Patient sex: M
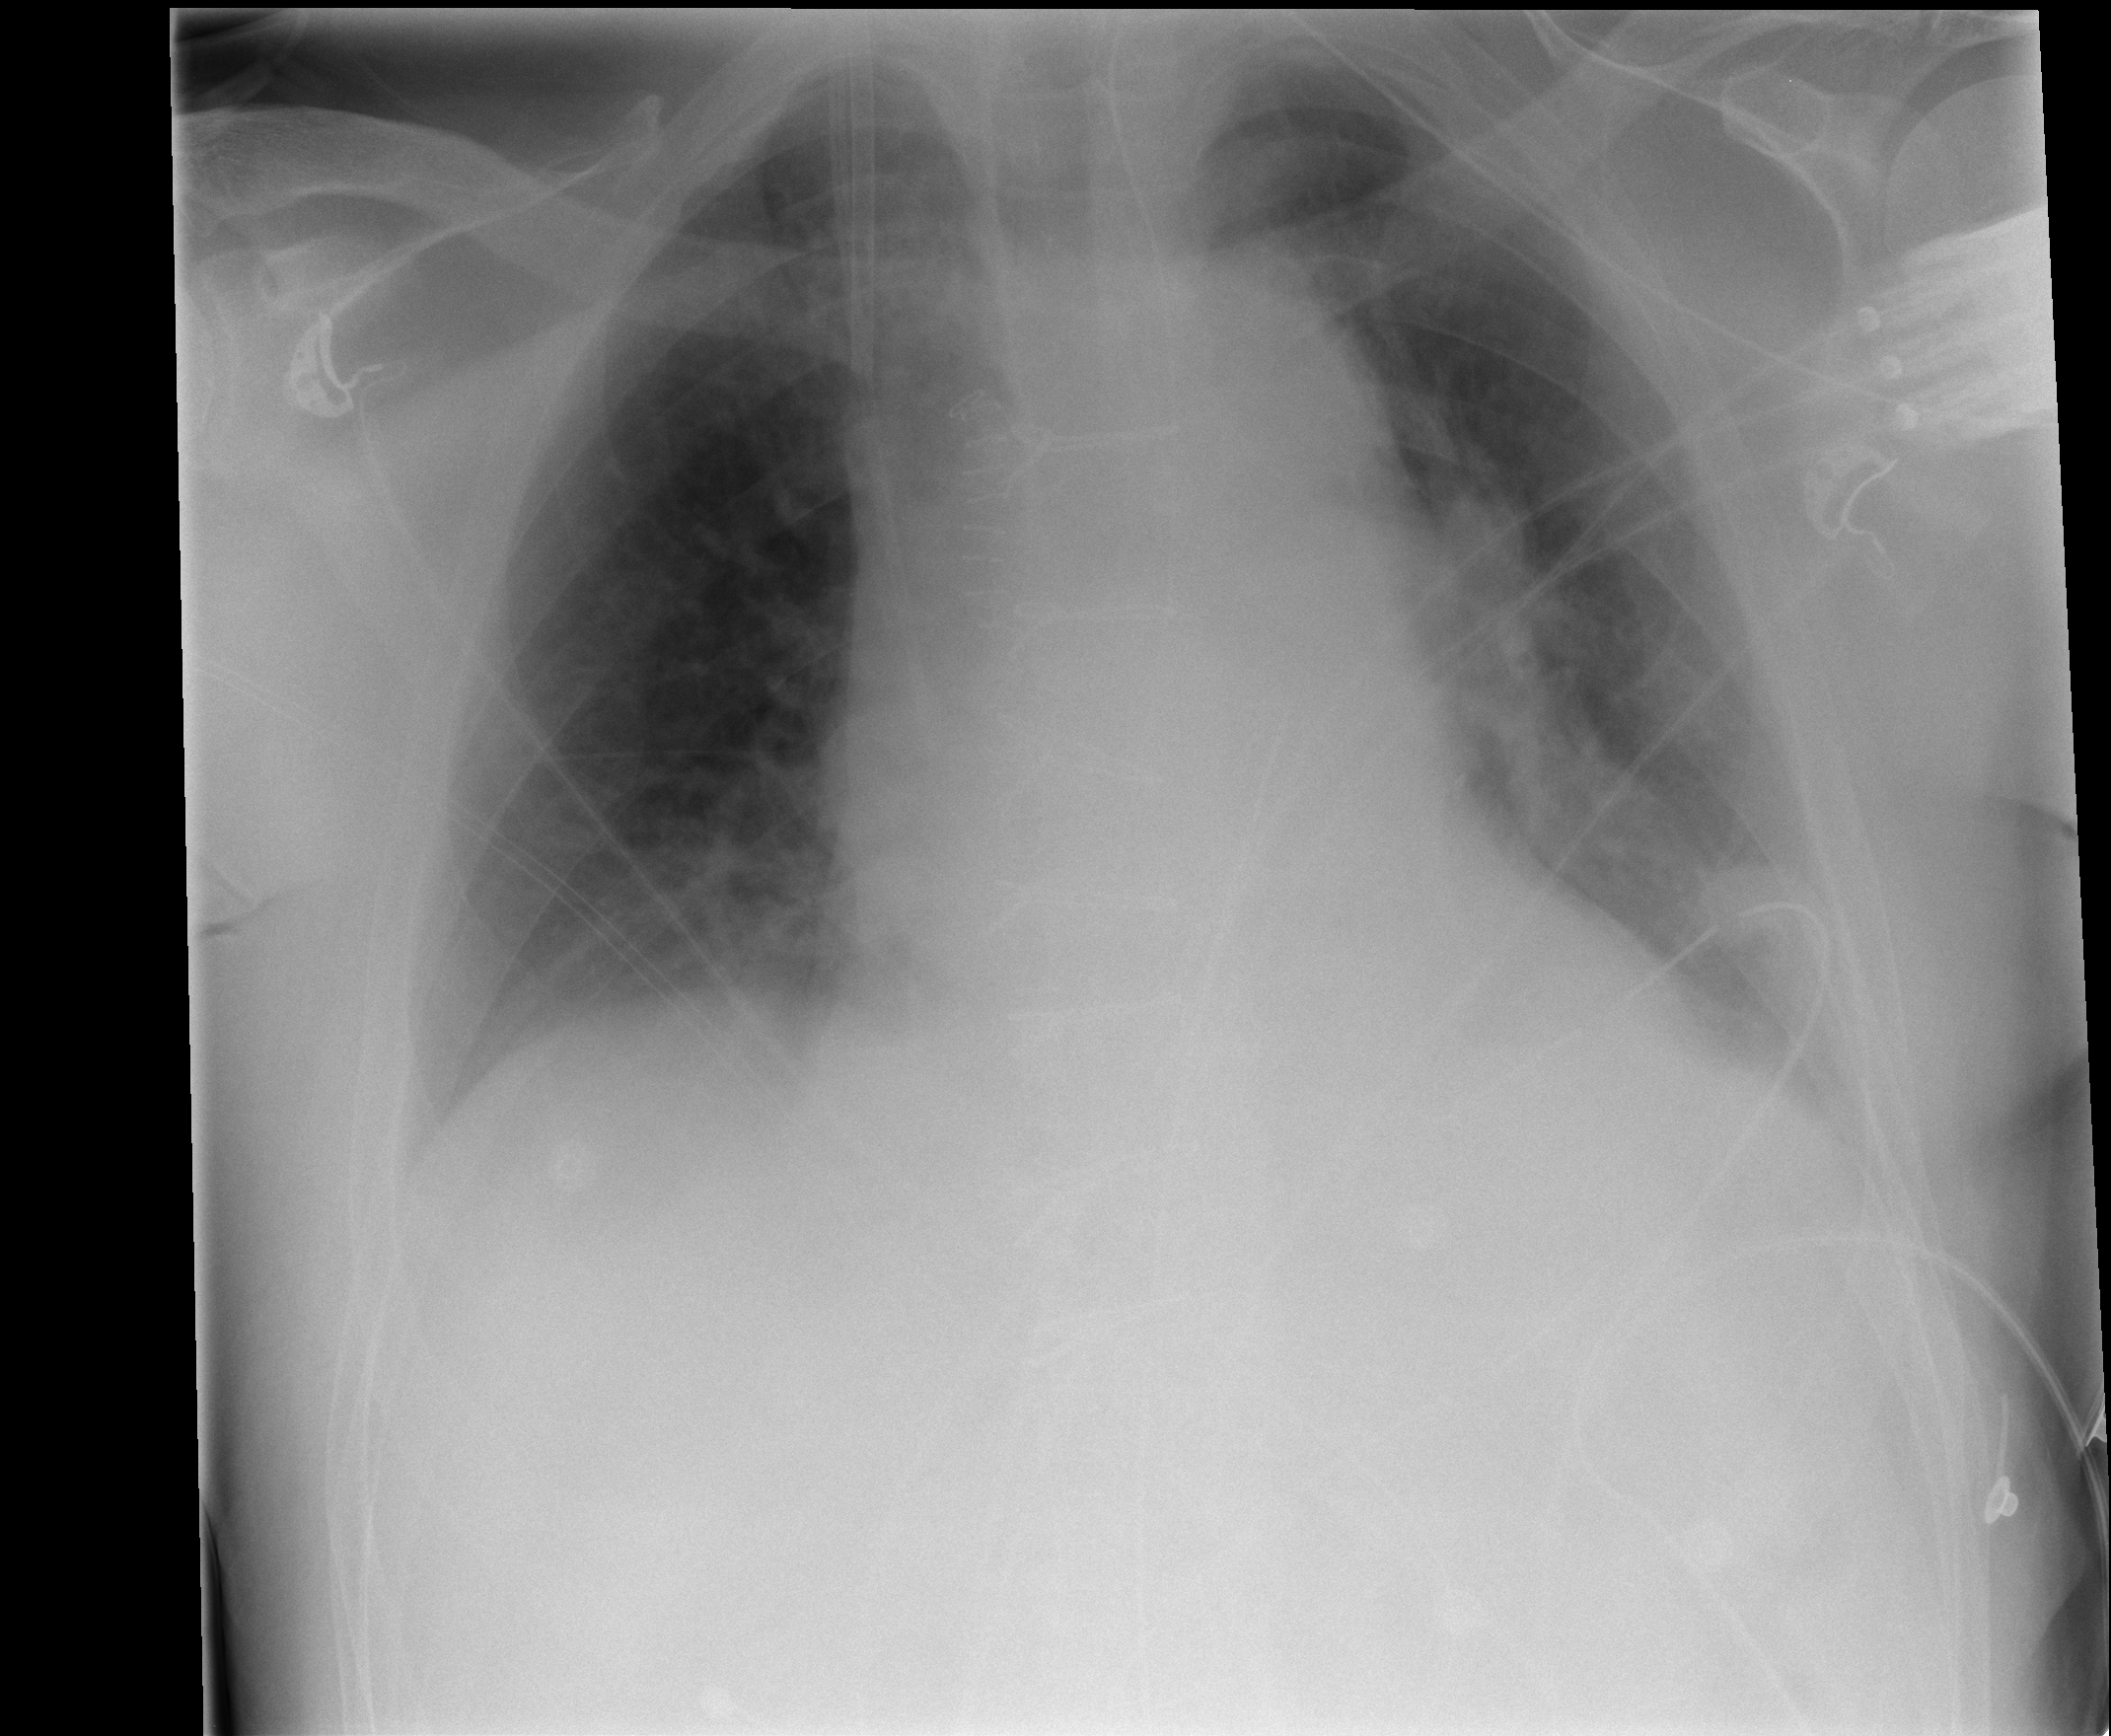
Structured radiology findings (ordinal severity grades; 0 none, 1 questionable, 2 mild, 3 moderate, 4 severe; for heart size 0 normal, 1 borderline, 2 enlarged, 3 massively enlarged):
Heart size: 1
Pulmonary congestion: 0
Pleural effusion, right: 0
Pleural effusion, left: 2
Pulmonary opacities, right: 0
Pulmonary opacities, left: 0
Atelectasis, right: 0
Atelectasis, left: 2